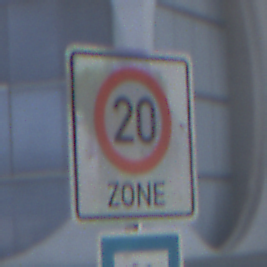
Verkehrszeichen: BeginnZone20
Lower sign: SackgasseRadverkehrDurchlaessig
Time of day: MorningAfternoon
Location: Outdoor (Urban)
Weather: PartlyCloudy
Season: NotSpecified
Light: Natural